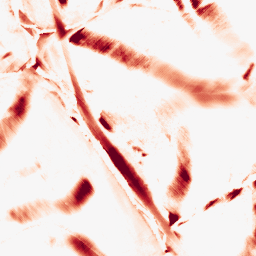
Category: morphological
Decomposition family: morphological_diamond
Decomposition parameters: operation: opening
radius: 20
Upsampling method: lanczos
Upsampling parameters: scale: 2
Upsampling scale: 2